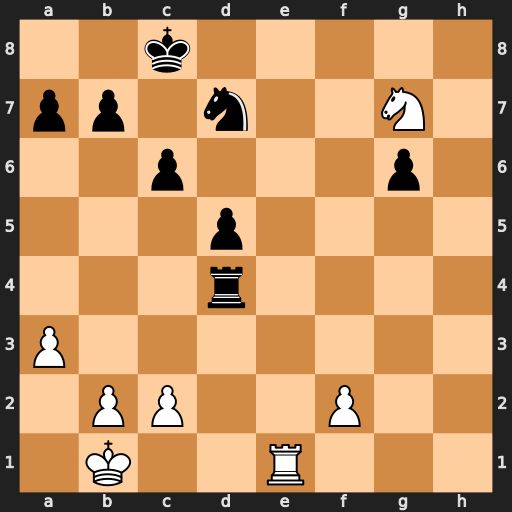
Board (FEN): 2k5/pp1n2N1/2p3p1/3p4/3r4/P7/1PP2P2/1K2R3
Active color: w
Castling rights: -
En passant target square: -
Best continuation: Re8+ Kc7 Ne6+ Kd6 Nxd4